Aerial crown-view tile of a tropical tree (Barro Colorado Island, Panama), acquired 20250715:
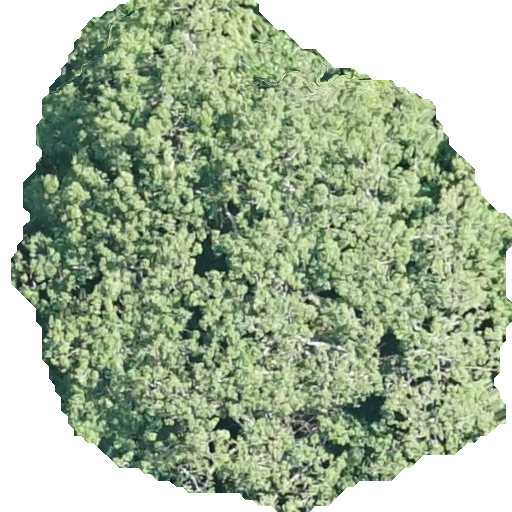
Species: Ceiba pentandra
GBIF accepted scientific name: Ceiba pentandra
Crown area: 289.367 m²